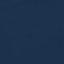
Label: SeaLake